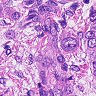
Metastatic tissue present: yes